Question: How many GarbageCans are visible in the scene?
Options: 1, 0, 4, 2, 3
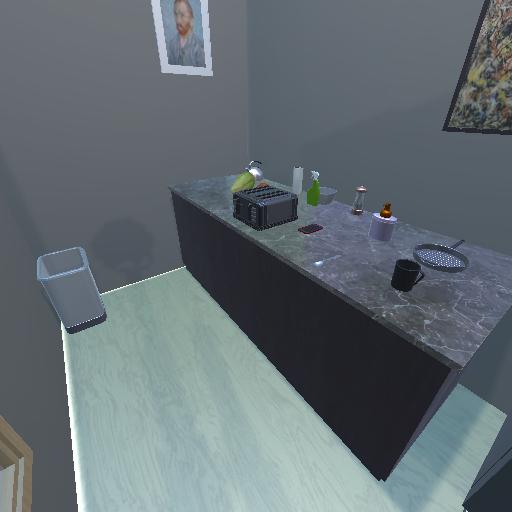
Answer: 1